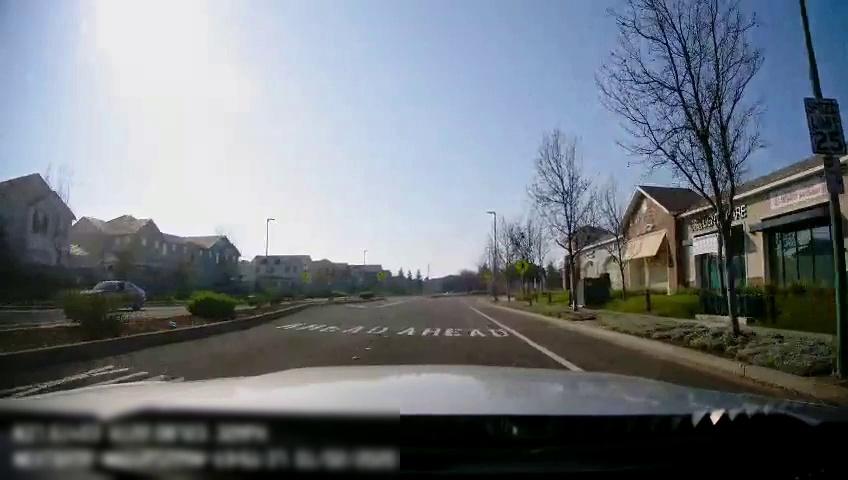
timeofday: Day
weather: Sunny
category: Drivable Space
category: Drivable Space
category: Vehicles | Car
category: Lanes | Alternate Lane
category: Lanes | Alternate Lane
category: Traffic | Signs
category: Traffic | Signs